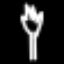
Label: fork